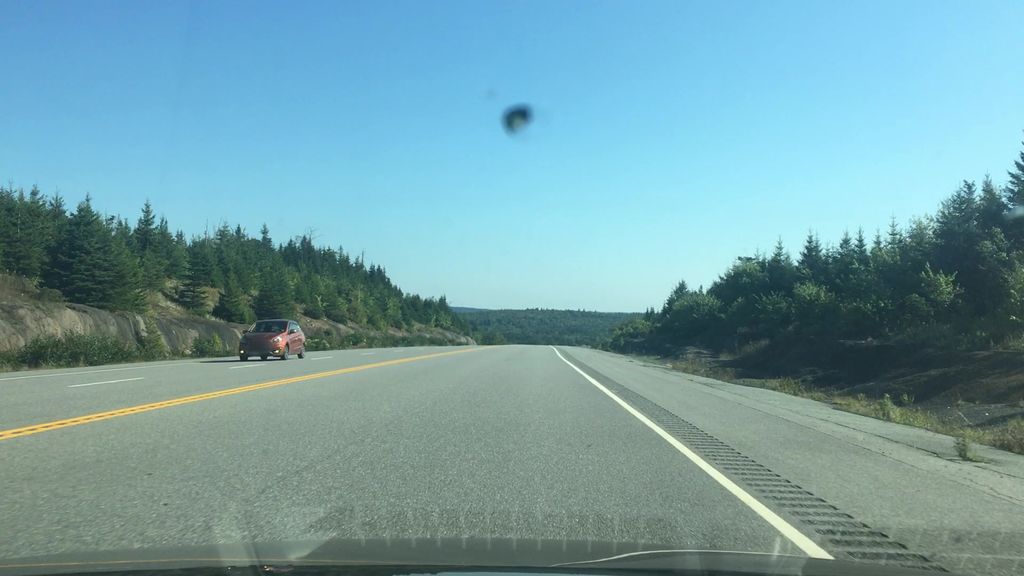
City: halifax